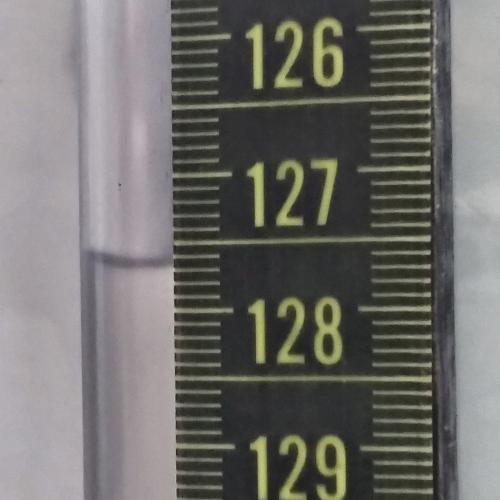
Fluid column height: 127.7 cm